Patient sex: M
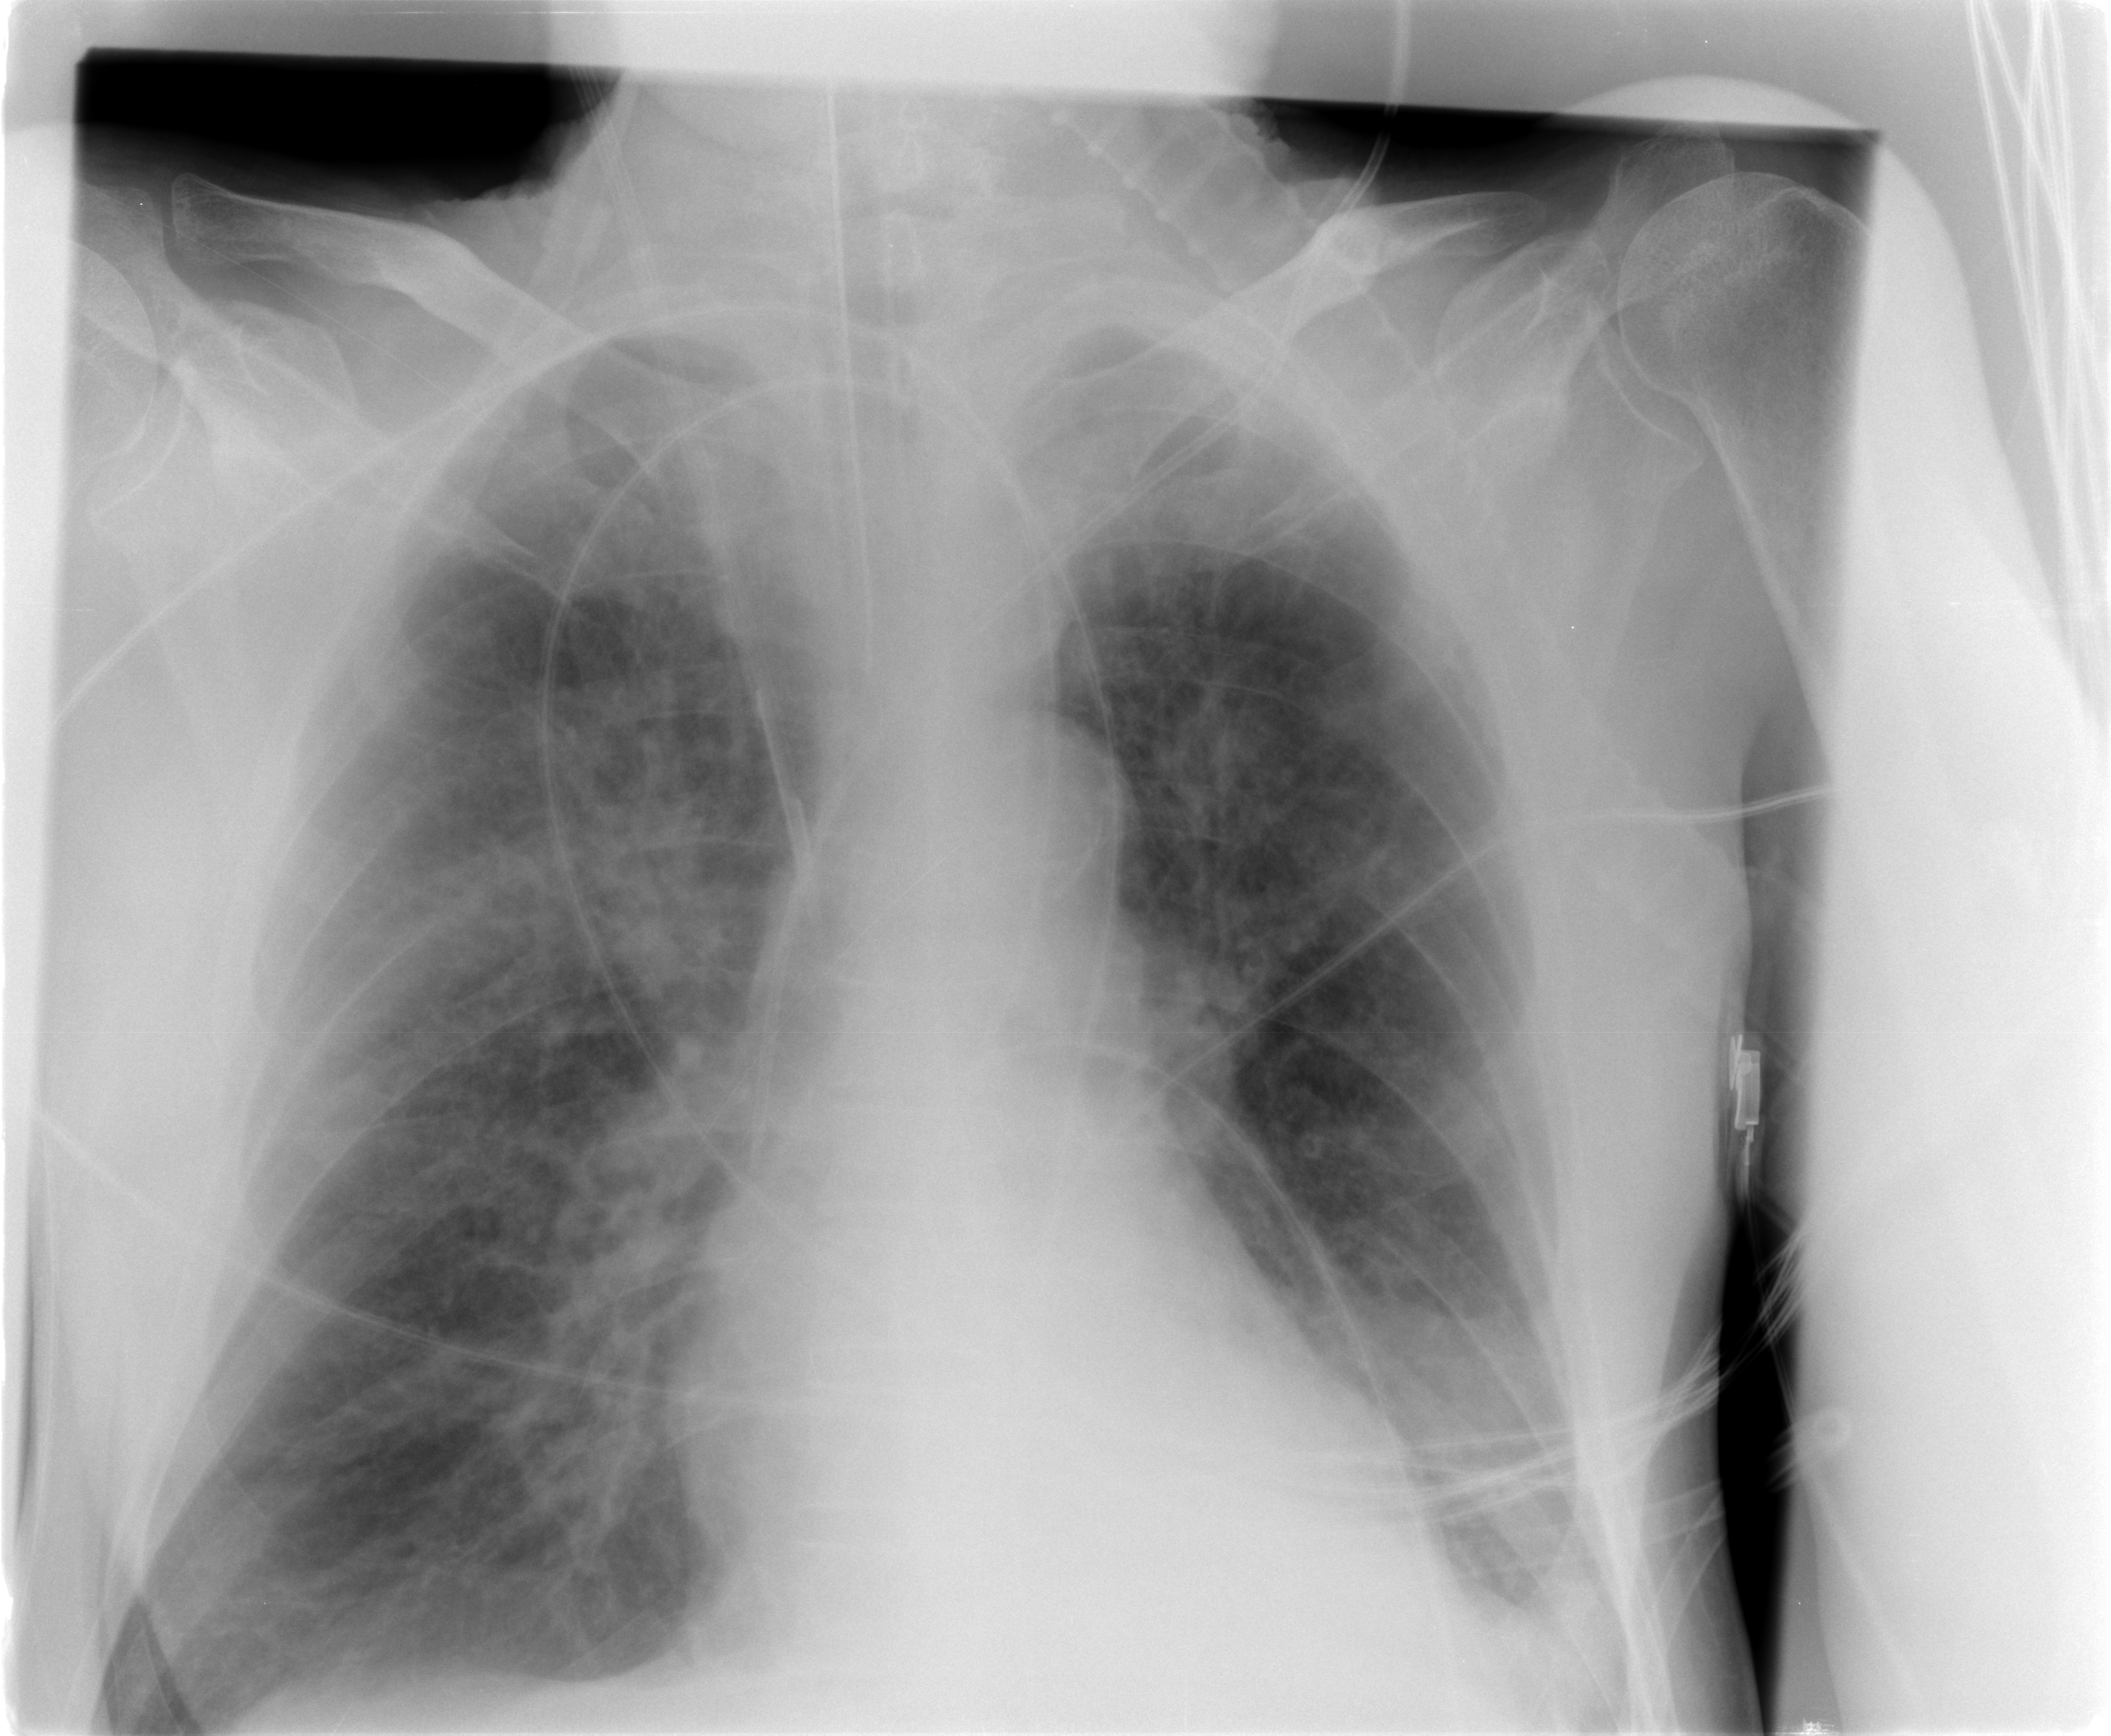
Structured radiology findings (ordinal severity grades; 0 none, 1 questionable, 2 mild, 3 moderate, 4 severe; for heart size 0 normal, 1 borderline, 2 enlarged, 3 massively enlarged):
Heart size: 0
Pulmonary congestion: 2
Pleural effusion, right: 0
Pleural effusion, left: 0
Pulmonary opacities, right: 0
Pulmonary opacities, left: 0
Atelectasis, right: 0
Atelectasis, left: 0